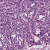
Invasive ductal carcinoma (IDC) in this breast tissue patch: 1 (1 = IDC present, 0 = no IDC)